Question: From what I understand on Behavior Trees, each Behavior should be a short goal oriented Action that could be done in a few iterations.

Now let us assume that the behavior takes more than a few iterations in the tree. So on each pass is called because it is now in the state.
The problem is I want to call if an Enemy is nearby. And considering that is always called I never get a chance to call ().
- - -
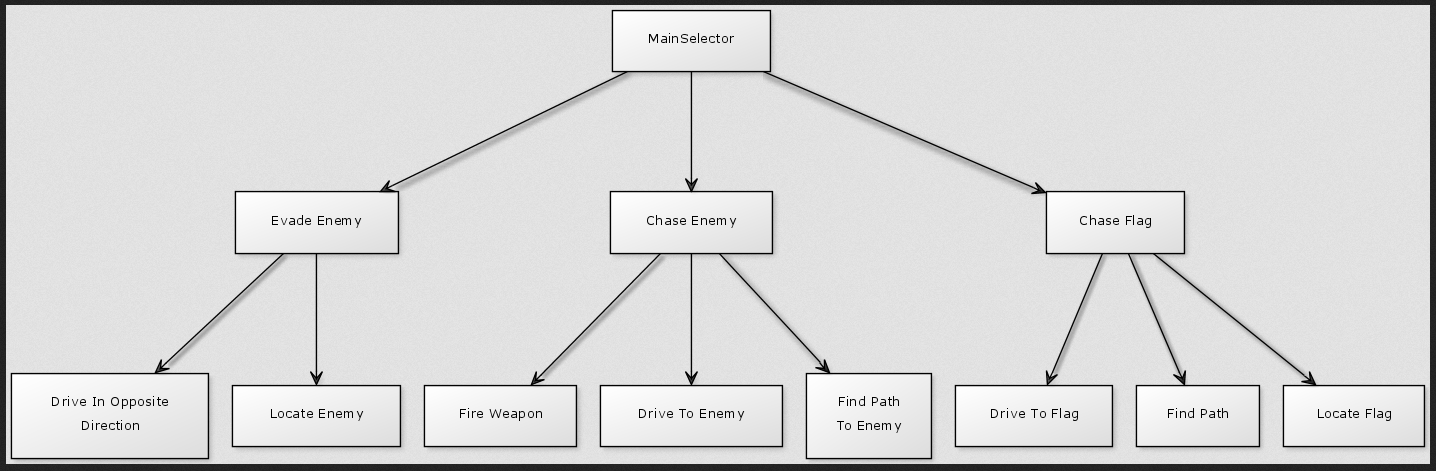
Answer: I would say traversing all the way back to the top every time would be your last resort if the idea below doesn't work for you:
As Alex Champandard suggests in his website aigamedev.com, the basic idea instead, is that while you are in the "Drive To Enemy" behaviour, you <URL> to make sure that behaviour should still be continued.
Alex's method is to use the <URL>: a type of behaviour tree node that runs all its children simultaneously.
It would look like this:
1. MainSelector: Evade Enemy Locate Enemy Drive in oppposite direction Parallel Is Enemy Nearby? Chase Enemy Find path to enemy Drive to enemy Fire Weapon Chase Flag Locate flag Find Path Drive to flag
The Parallel node will repeatedly keep on evaluating the "Is Enemy Nearby?" node (at a reasonable pace), even when execution is deep within the "Chase Enemy" sub-tree. The moment "Is Enemy Nearby?" returns failure, the parallel will immediately return failure and skip completing the "Chase Enemy" behaviour. Thus, the next evaluation of your tree will reach the "Evade Enemy" behaviour.
The "Is Enemy Nearby?" condition then, acts as a sort of assertion check or early-out check. Essentially it's like an event-driven feature where your tree can respond to events even while it hasn't completed its iteration yet.
The way I designed my system though, I don't use parallel behaviours (can't multi-thread properly with the 3rd party game engine I use). I have instead a composite that does pretty much the same thing, only it evaluates the checks in-between each of its children's traversal. Like a sort of interleaved, jumping back-and-forth from normal execution to evaluating the checks. Only if the checks fail do we jump back to the top.